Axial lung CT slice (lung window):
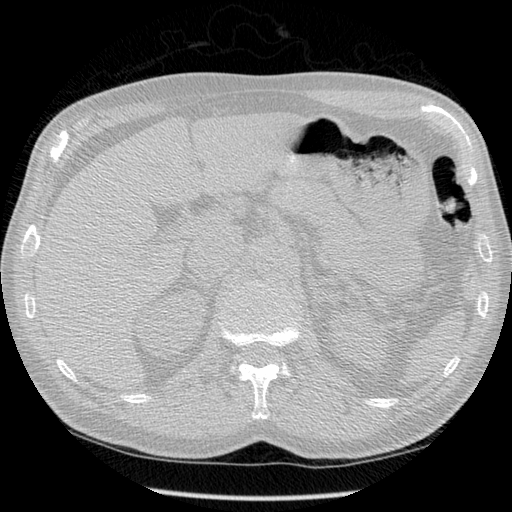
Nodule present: no